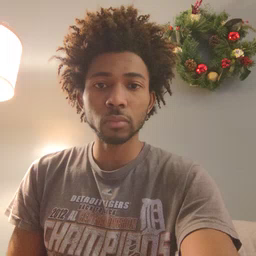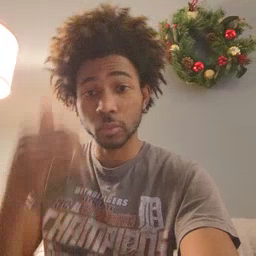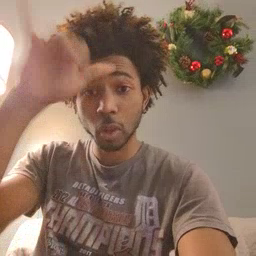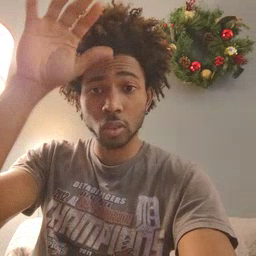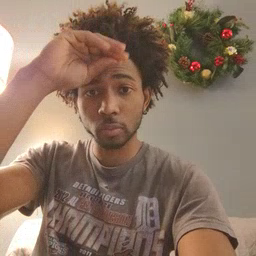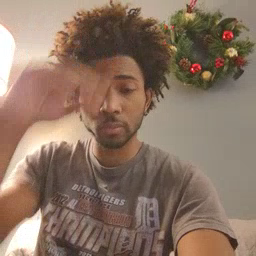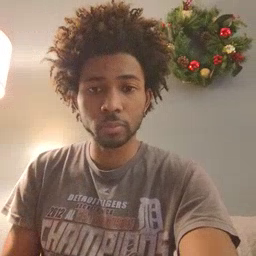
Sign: cowboy